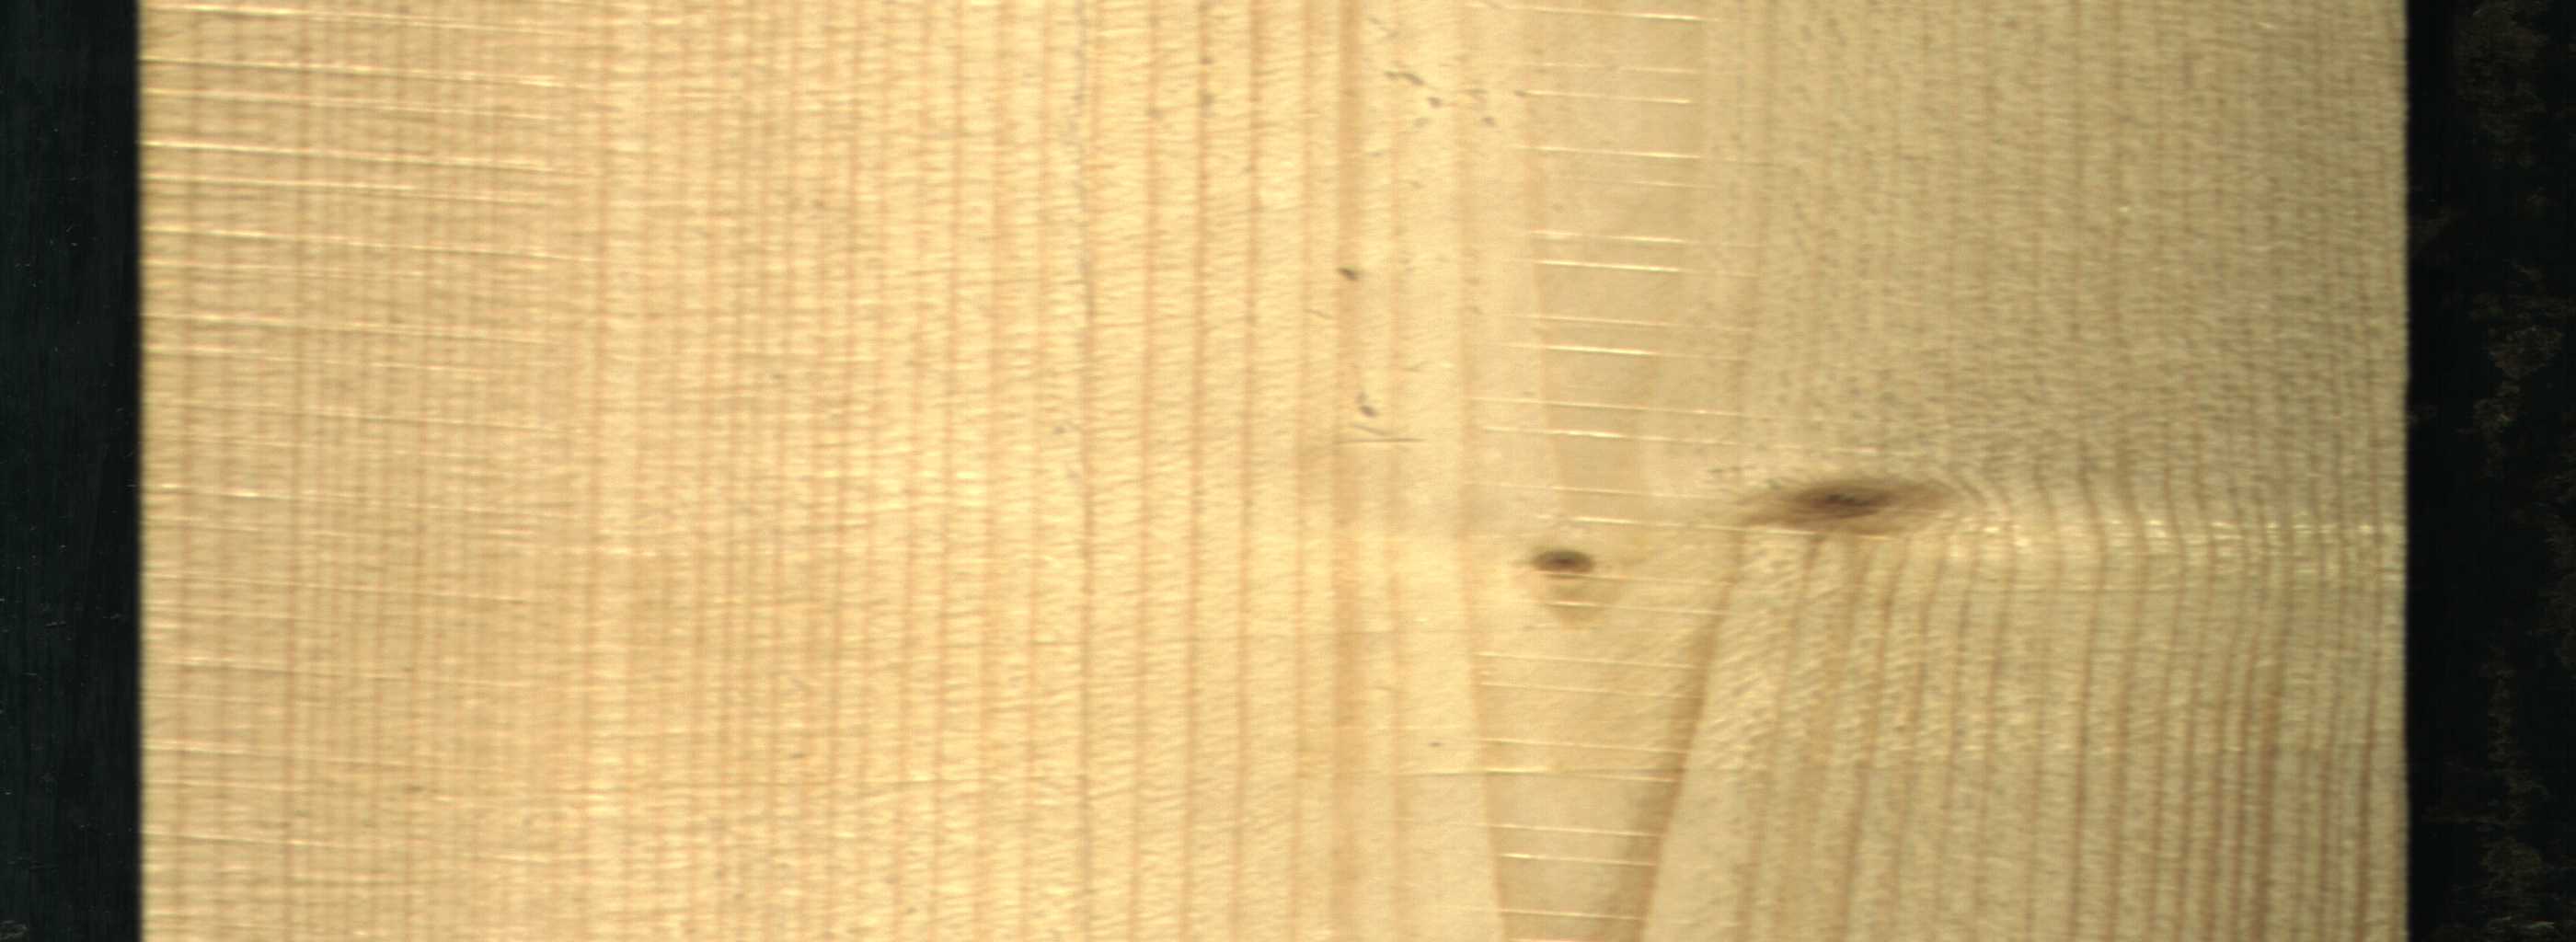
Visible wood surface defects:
Live_Knot
Live_Knot